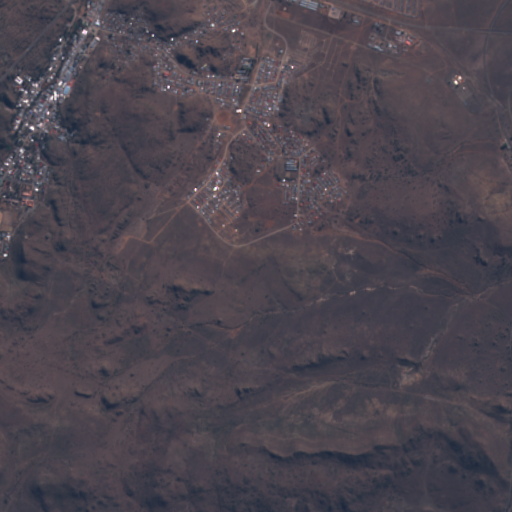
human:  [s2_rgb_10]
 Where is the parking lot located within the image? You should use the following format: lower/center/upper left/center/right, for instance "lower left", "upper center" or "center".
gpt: The parking lot is located in the center left of the image.
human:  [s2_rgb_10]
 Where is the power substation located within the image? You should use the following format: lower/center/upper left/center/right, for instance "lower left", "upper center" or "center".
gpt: The power substation is located in the upper right of the image.
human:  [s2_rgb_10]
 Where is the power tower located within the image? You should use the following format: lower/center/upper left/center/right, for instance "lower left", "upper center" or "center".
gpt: The power tower is located in the right of the image.
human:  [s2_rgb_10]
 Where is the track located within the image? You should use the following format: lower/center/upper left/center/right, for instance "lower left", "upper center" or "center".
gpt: The track is located in the upper center of the image.
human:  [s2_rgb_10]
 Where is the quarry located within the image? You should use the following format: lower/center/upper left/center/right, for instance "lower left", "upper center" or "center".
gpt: There is no quarry in the image.